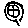
Label: circle